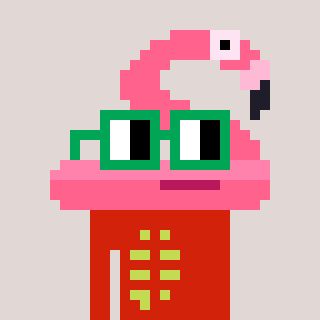
a pixel art character with square green glasses, a flamingo-shaped head and a red-colored body on a warm background